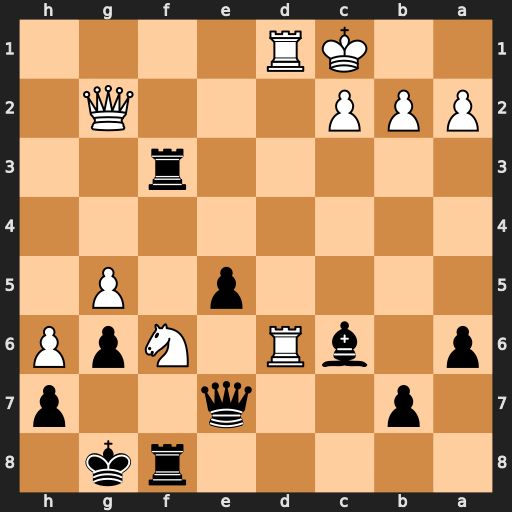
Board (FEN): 5rk1/1p2q2p/p1bR1NpP/4p1P1/8/5r2/PPP3Q1/2KR4
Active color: b
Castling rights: -
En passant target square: -
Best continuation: R3xf6 gxf6 Qxd6